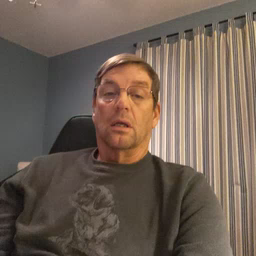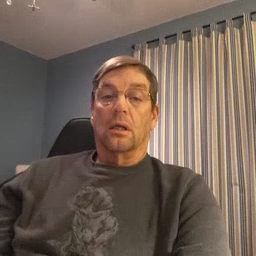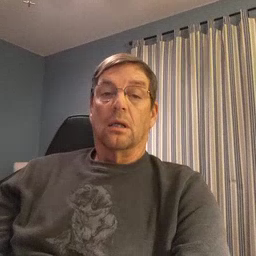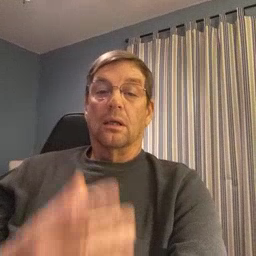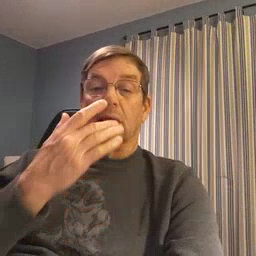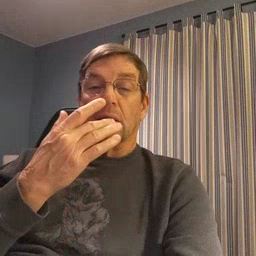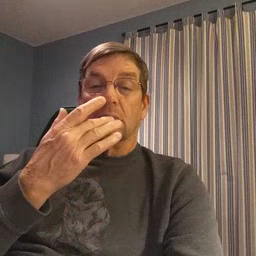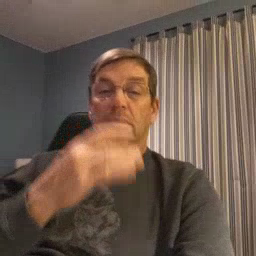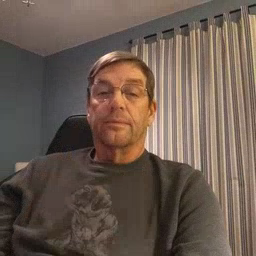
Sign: taste